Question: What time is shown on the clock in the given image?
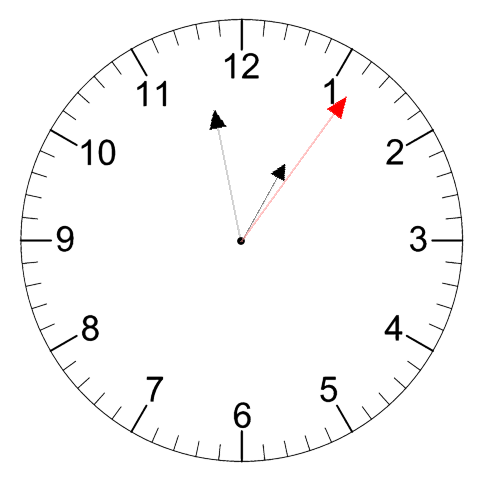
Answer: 12:58:06